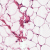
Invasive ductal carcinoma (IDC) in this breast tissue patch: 0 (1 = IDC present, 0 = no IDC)